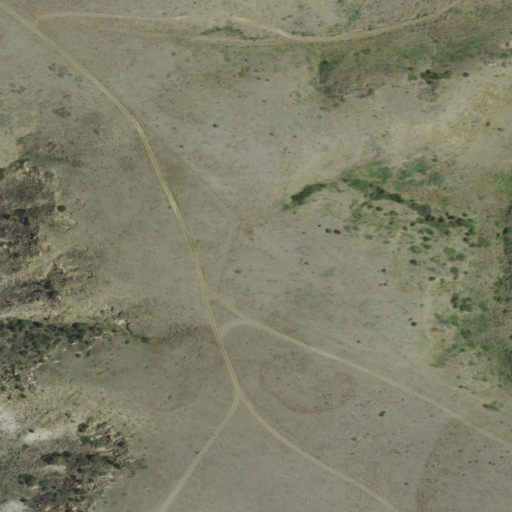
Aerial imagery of ridge(s) in Montana named Seventh Ridge containing grassland and shrub